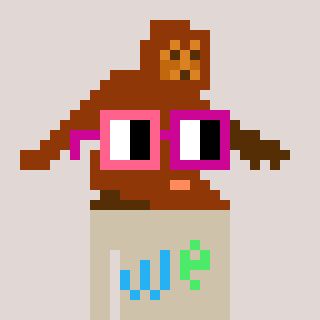
a pixel art character with square pink and red glasses, a bigfoot-shaped head and a bege-colored body on a warm background